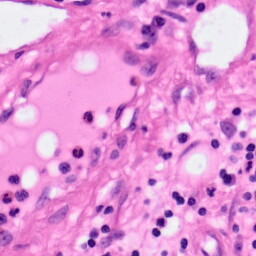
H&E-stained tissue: Pancreatic